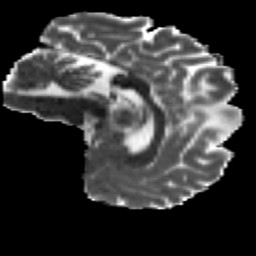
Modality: MD
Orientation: sagittal
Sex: male
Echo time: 0.114 s